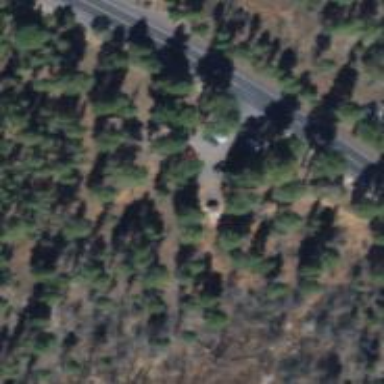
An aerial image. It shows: Rest area along the road.